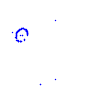
Particle: pion